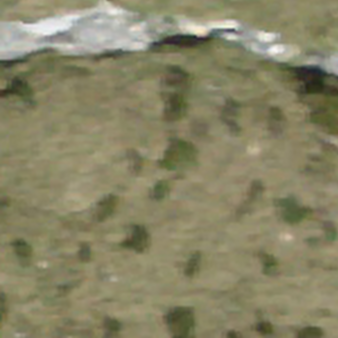
Label: other